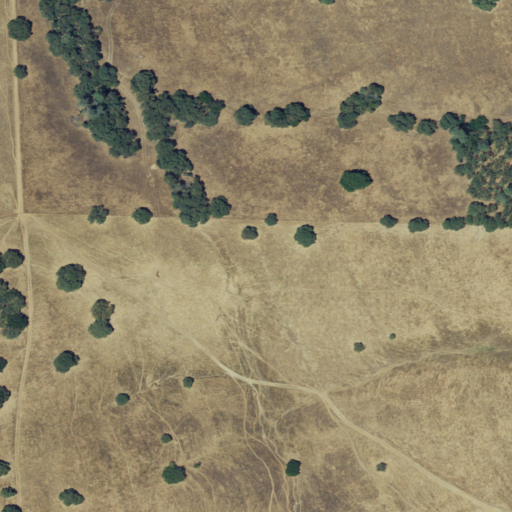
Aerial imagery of ridge(s) in California named Kirkwood Ridge containing shrub, grassland, and cultivated crops